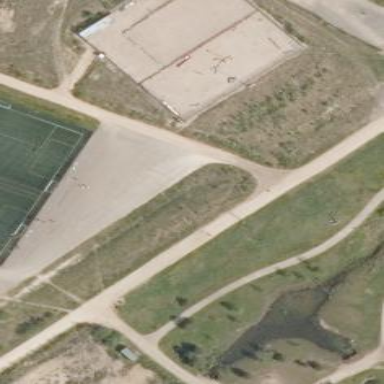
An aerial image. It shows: Basketball court with asphalt surface.